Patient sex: M
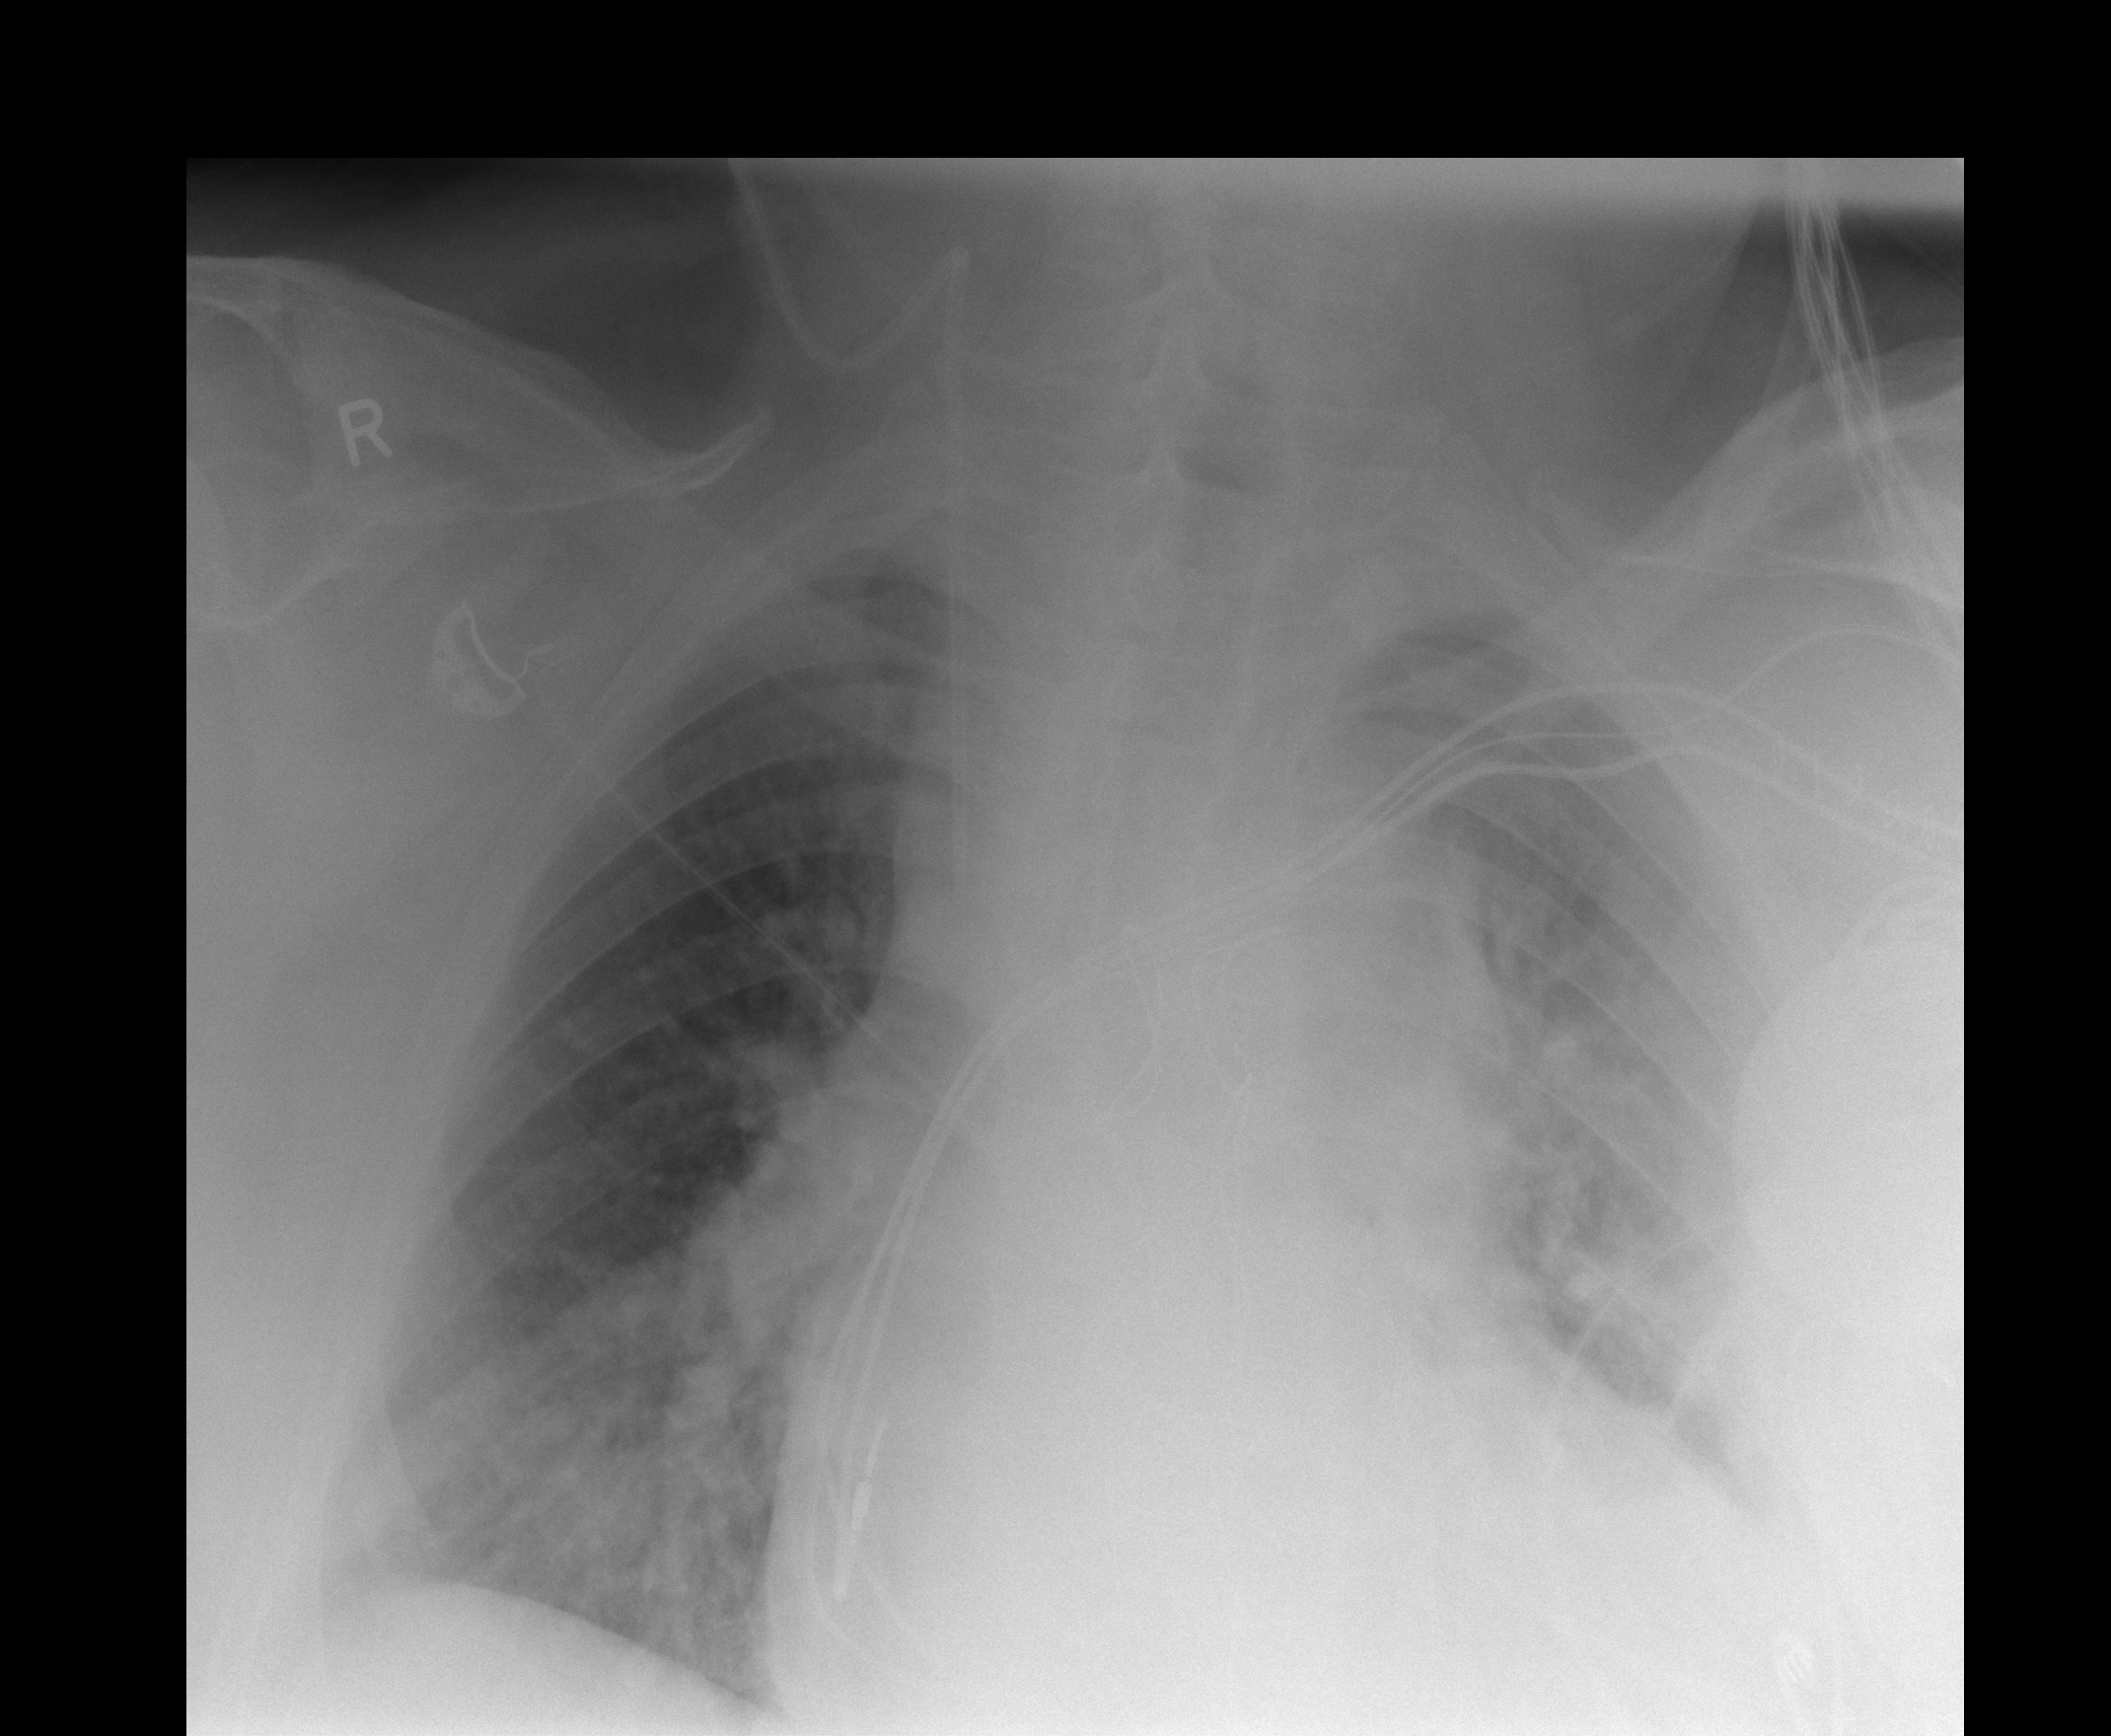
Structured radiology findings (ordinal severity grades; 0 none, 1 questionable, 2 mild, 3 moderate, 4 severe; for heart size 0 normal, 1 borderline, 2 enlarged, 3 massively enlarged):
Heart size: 2
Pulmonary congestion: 2
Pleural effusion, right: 2
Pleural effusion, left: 3
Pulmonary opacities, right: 2
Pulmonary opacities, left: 3
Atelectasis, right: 2
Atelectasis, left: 2